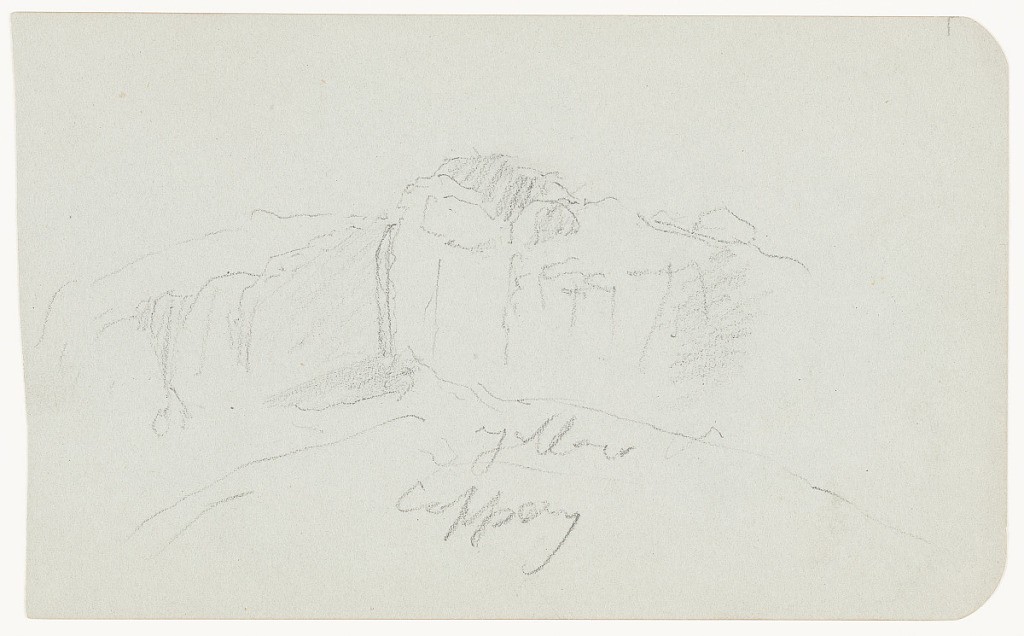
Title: Rugged Landscape, Mexico
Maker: Frederic Edwin Church, American, 1826–1900
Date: January–February 1890
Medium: Graphite on gray-green wove paper
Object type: Drawing
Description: Landscape sketch showing a view of a rugged landscape, possibly a mountain, in Mexico. Situated at center, the landform appears to be a rocky ridge with a cliff or drop-off facing the viewer. Several vertical fissures are visible. The prominence has a rugged, rocky contour that reaches a high point at center.